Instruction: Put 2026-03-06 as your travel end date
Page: home
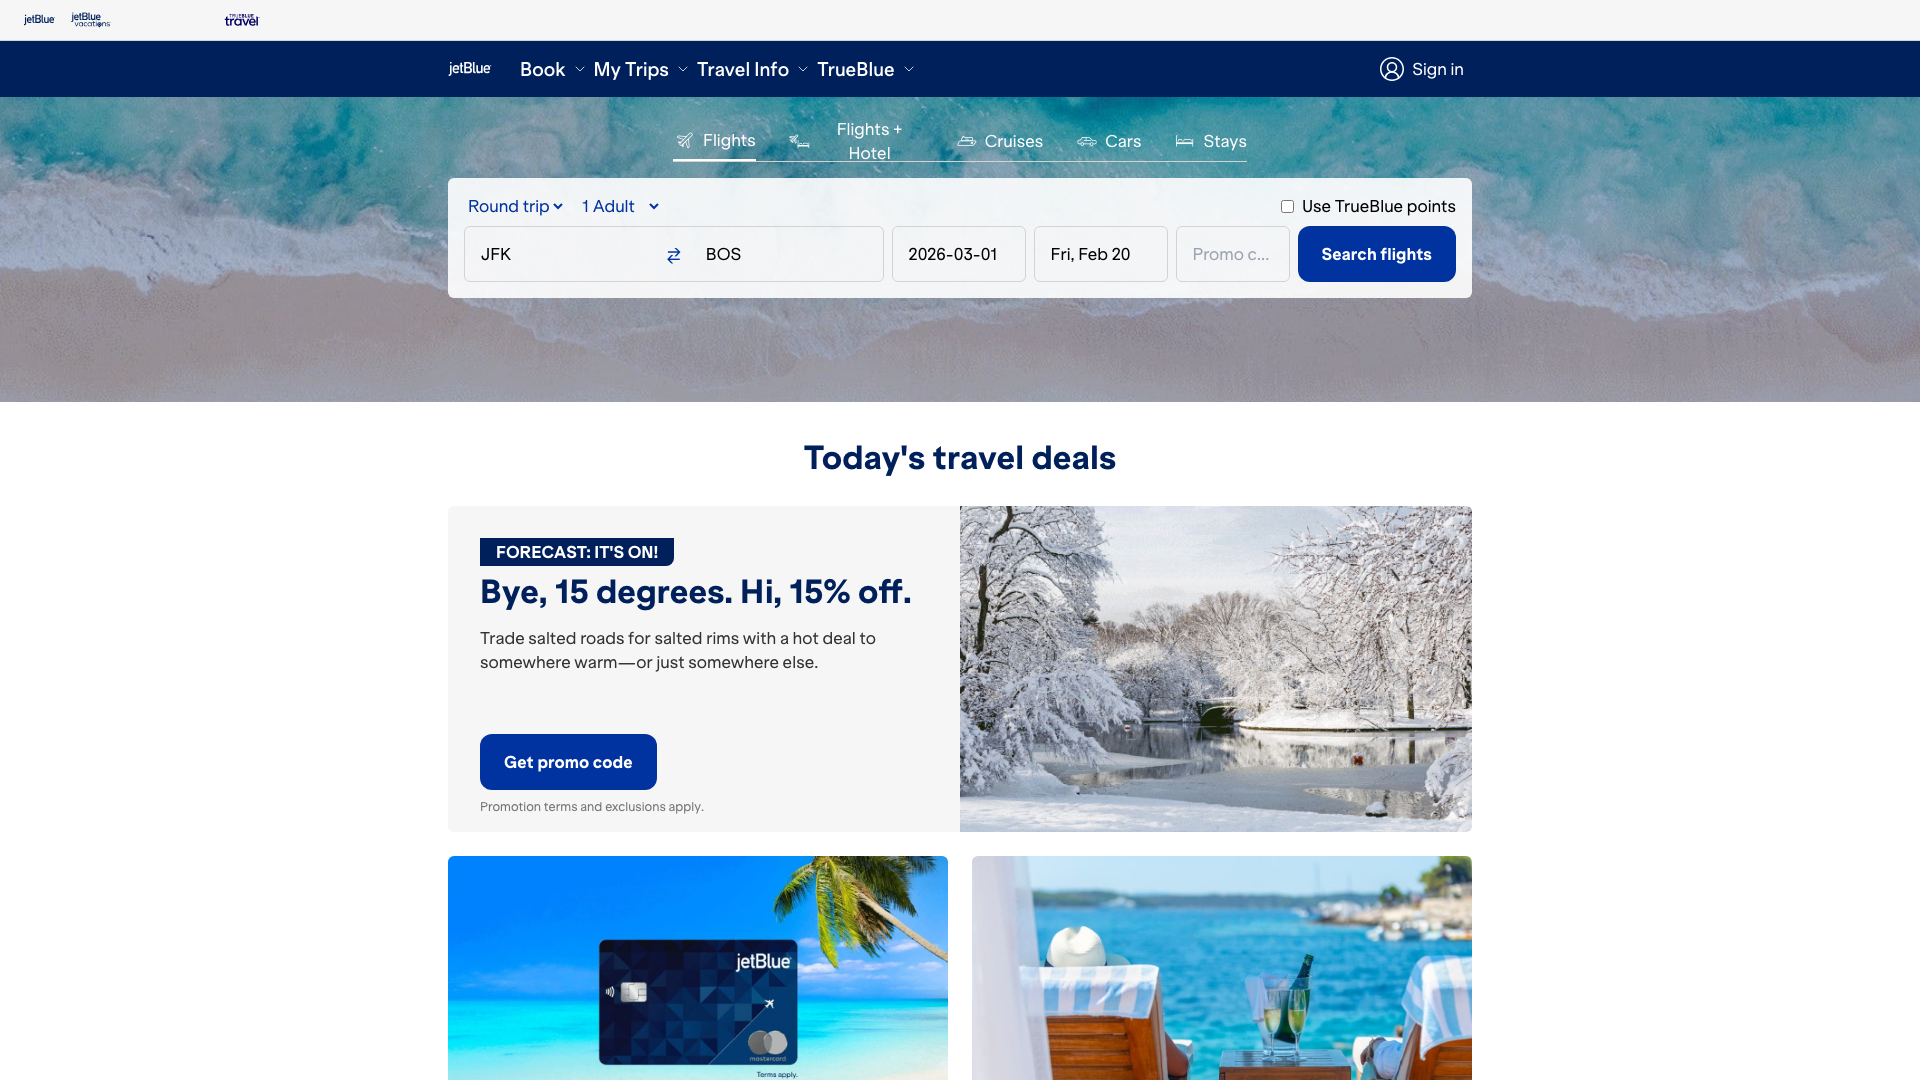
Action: type